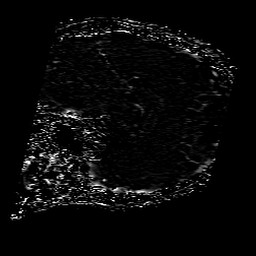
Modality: SWI
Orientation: sagittal
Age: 44
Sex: male
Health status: ill
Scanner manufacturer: philips
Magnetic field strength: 3 T
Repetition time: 0.031 s